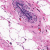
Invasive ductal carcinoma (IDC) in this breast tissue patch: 0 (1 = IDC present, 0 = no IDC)